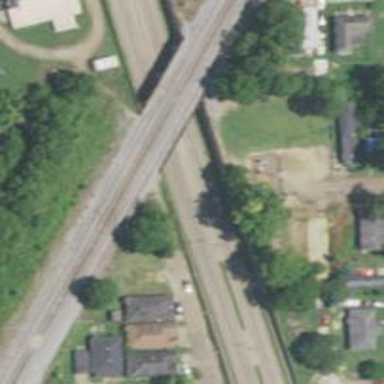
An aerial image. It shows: Railway bridge over siding rail track.